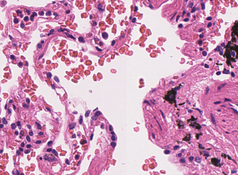
Tumor epithelial tissue: no
Tumor-associated stroma tissue: no
Normal tissue: yes